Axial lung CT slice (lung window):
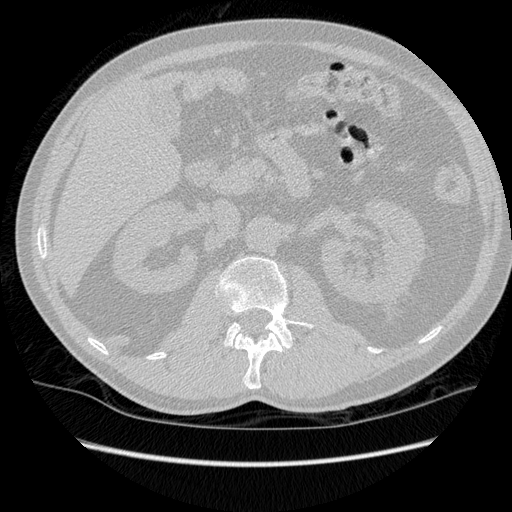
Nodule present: no